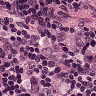
Metastatic tissue present: yes